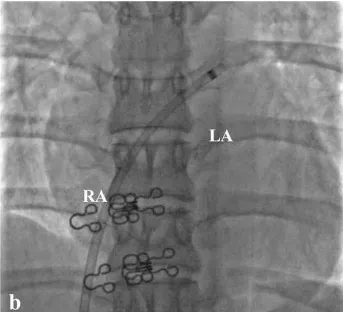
(B) The delivery sheath passes through the PFO from the right to the left atrium.
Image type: radiology (x_ray)